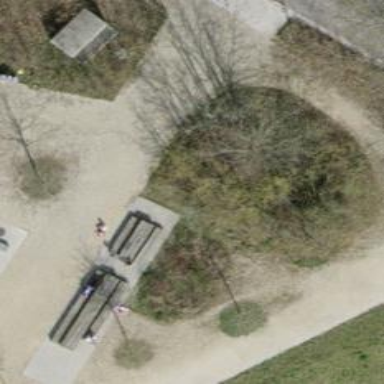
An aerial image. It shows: Picnic table located in leisure land area.